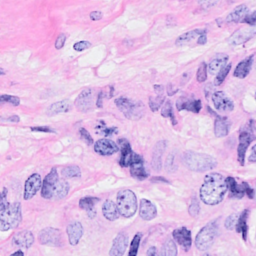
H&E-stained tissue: Breast